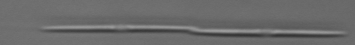
Label: Pseudo-nitzschia